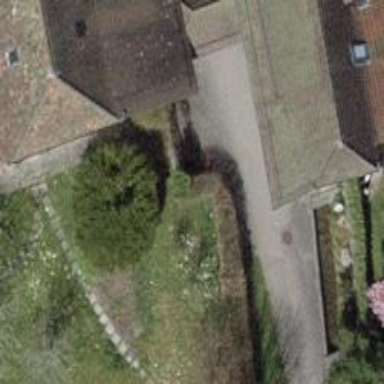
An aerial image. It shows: Paved footway.